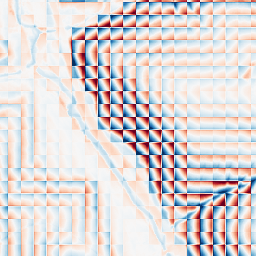
Category: wavelet
Decomposition family: wavelet_biorthogonal
Decomposition parameters: wavelet: bior1.3
level: 4
Upsampling method: quintic
Upsampling parameters: scale: 2
Upsampling scale: 2